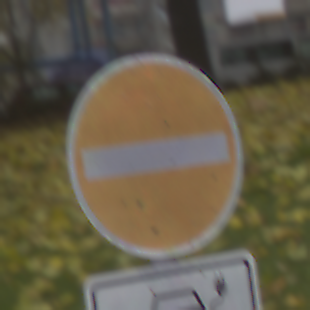
Verkehrszeichen: VerbotDerEinfahrt
Zusatzzeichen unten: MehrspurigeFahrzeugeFrei11
Umgebung: Outdoor, Nature
Tageszeit: MorningAfternoon
Wetter: Overcast
Licht: Natural
Jahreszeit: Autumn
Kontrast: LowContrast